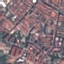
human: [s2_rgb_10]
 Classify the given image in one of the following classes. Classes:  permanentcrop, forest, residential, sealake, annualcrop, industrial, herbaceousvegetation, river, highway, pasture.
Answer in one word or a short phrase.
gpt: Residential